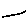
Label: line